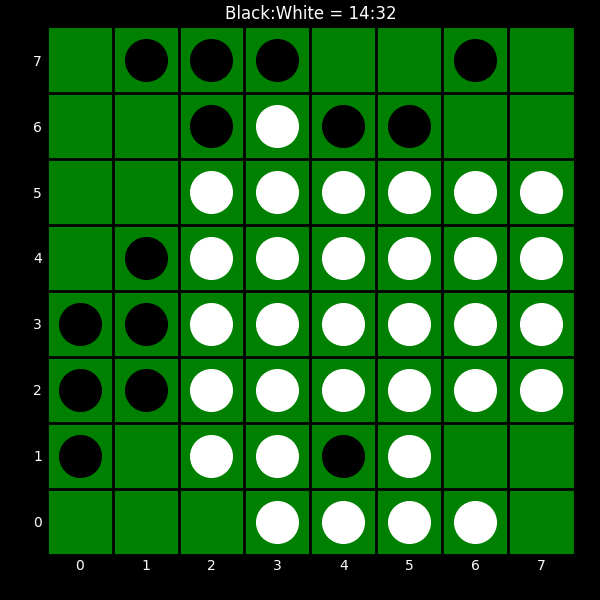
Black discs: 14
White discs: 32